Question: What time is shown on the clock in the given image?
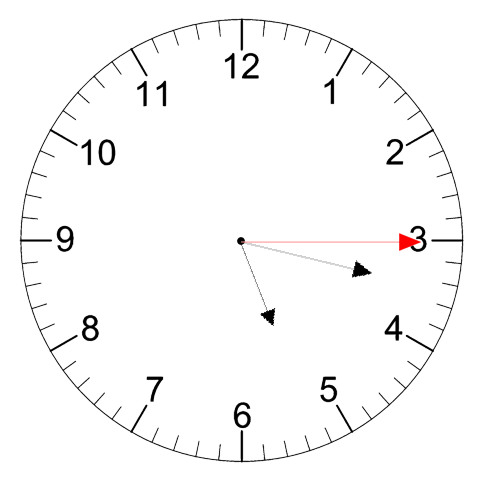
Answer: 05:17:15